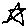
Label: star